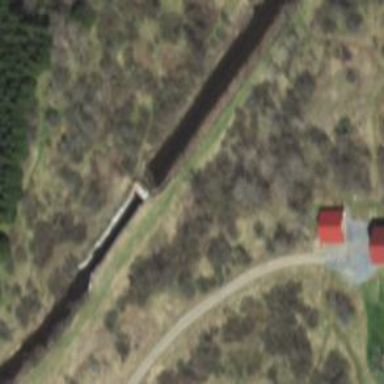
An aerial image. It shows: Lock gate on waterway.